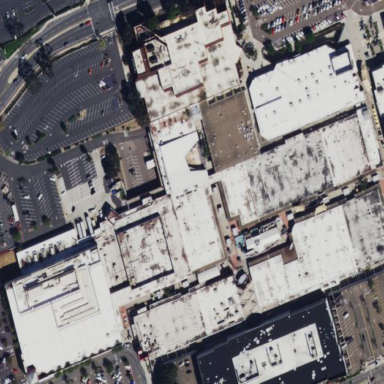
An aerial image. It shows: Mall building.